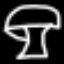
Label: mushroom